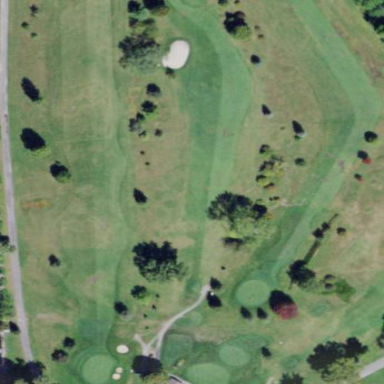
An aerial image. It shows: Scenic golf fairway.